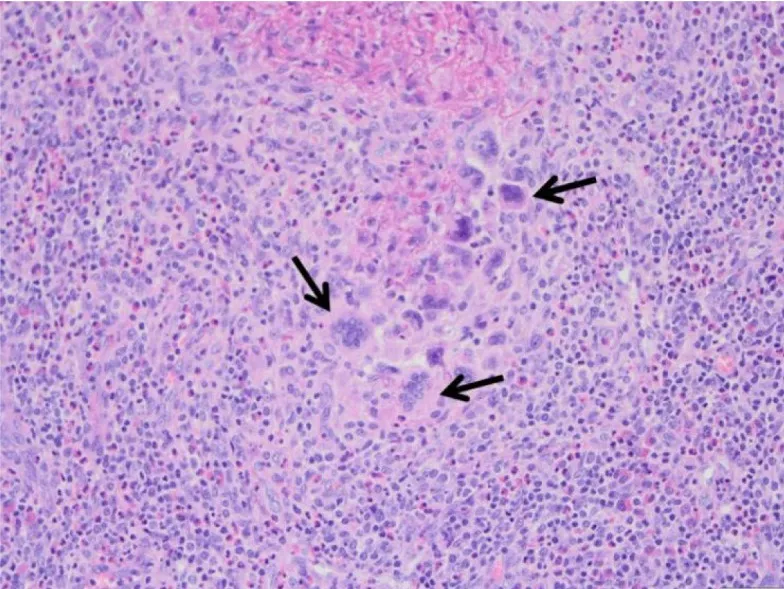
(B) H+E, 4x, Lymph node, close-up of the granulomatous inflammation with abundant multinucleated giant cells (see arrows) in a background of neutrophils and eosinophils.
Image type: pathology (h&e)